Interaction volume radius: 5 \u00c5
Interaction volume height: 20 \u00c5
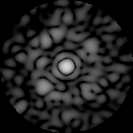
Disorder parameter: 0.6949